Interaction volume radius: 5 \u00c5
Interaction volume height: 20 \u00c5
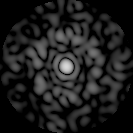
Disorder parameter: 0.808